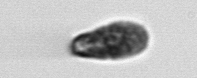
Label: Pseudochattonella_farcimen